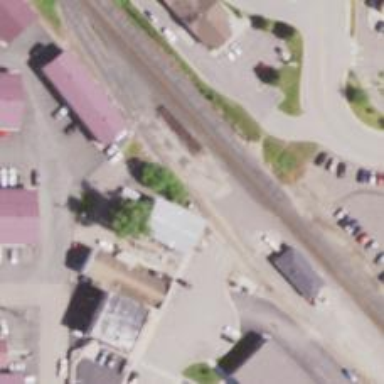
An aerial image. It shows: Railway siding with rails.